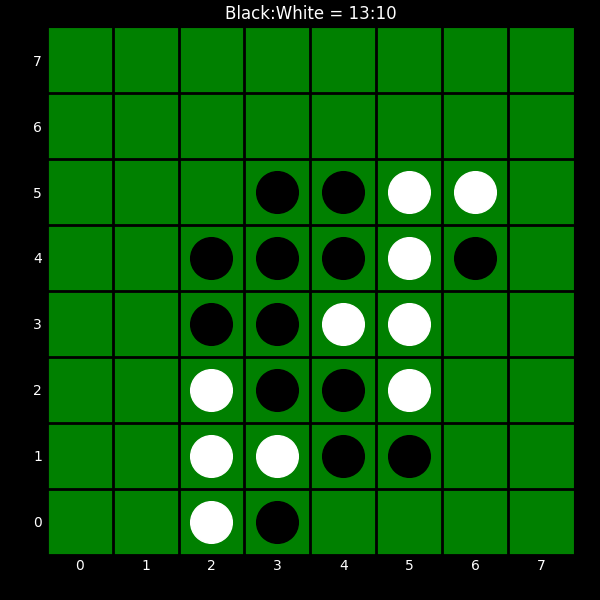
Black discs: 13
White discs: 10